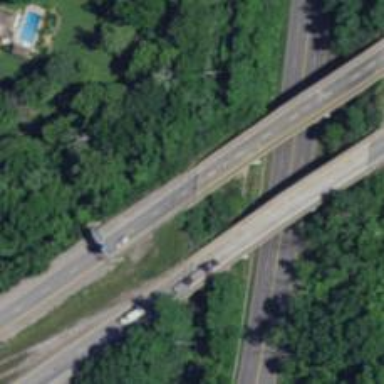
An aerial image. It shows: Motorway bridge.